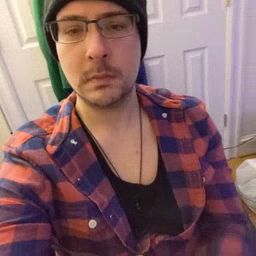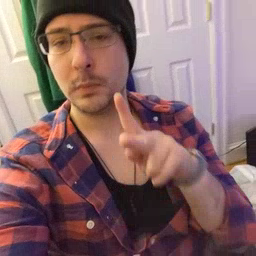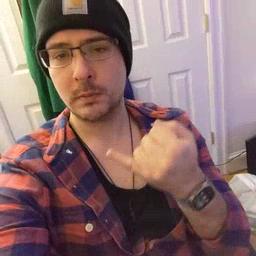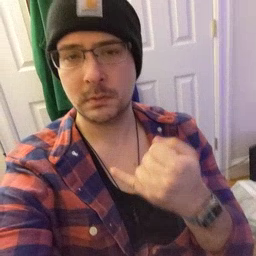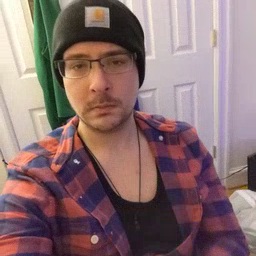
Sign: pajamas